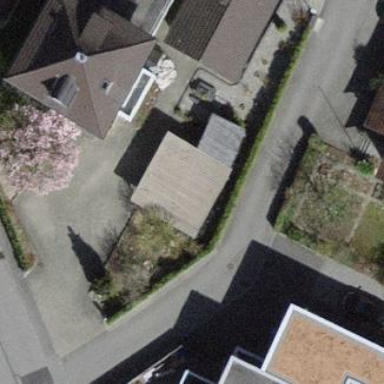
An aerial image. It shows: View of roof of building.